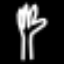
Label: fork